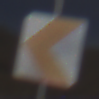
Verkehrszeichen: RichtungstafelnInKurvenKleinRechts
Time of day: MorningAfternoon
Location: Outdoor (Nature)
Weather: PartlyCloudy
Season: NotSpecified
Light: Natural